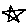
Label: star